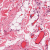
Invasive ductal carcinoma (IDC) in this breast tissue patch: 0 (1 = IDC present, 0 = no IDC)